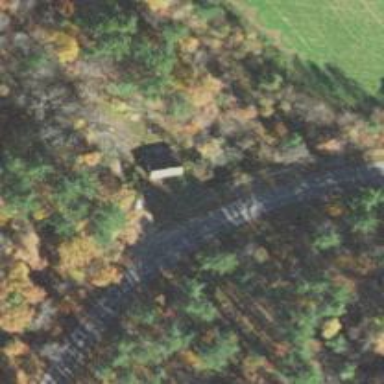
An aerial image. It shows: Culvert tunnel.